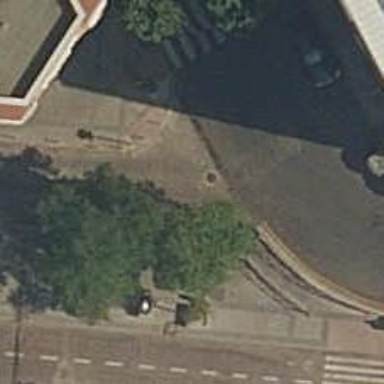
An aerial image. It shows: Footway made of paving stones.